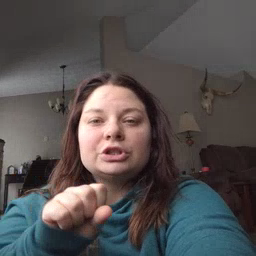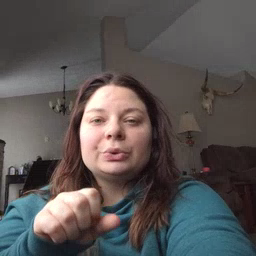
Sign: shoe